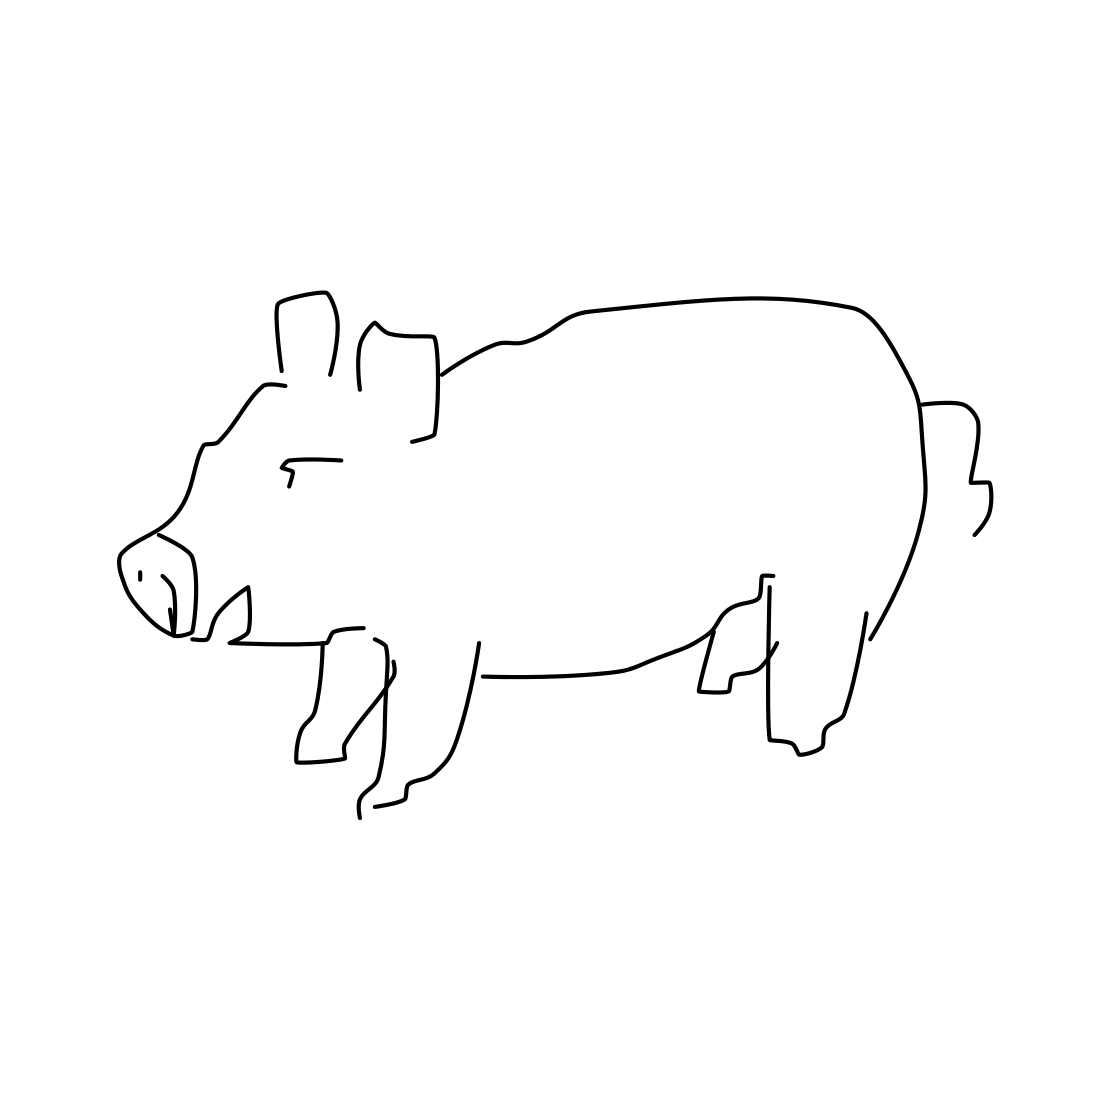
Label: pig